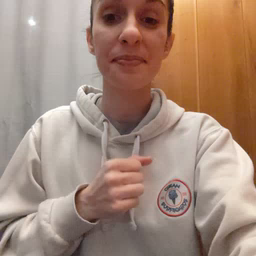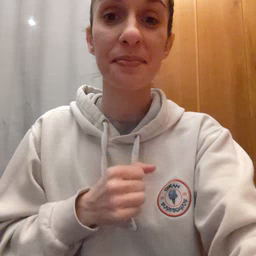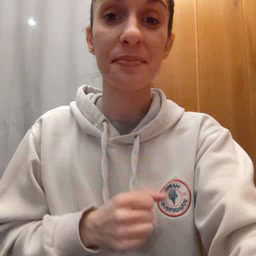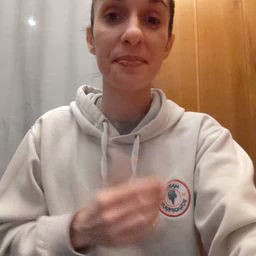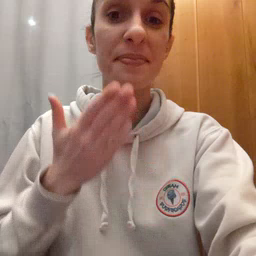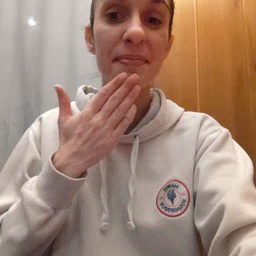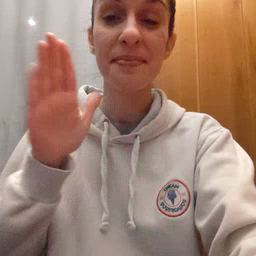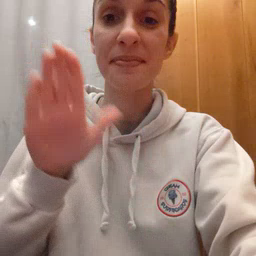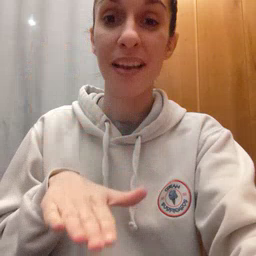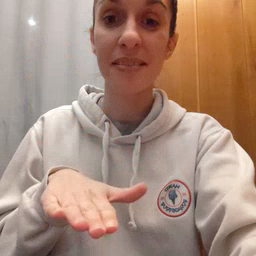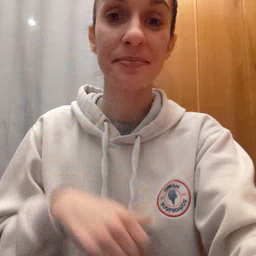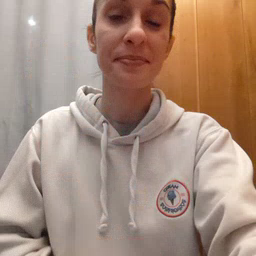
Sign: bad